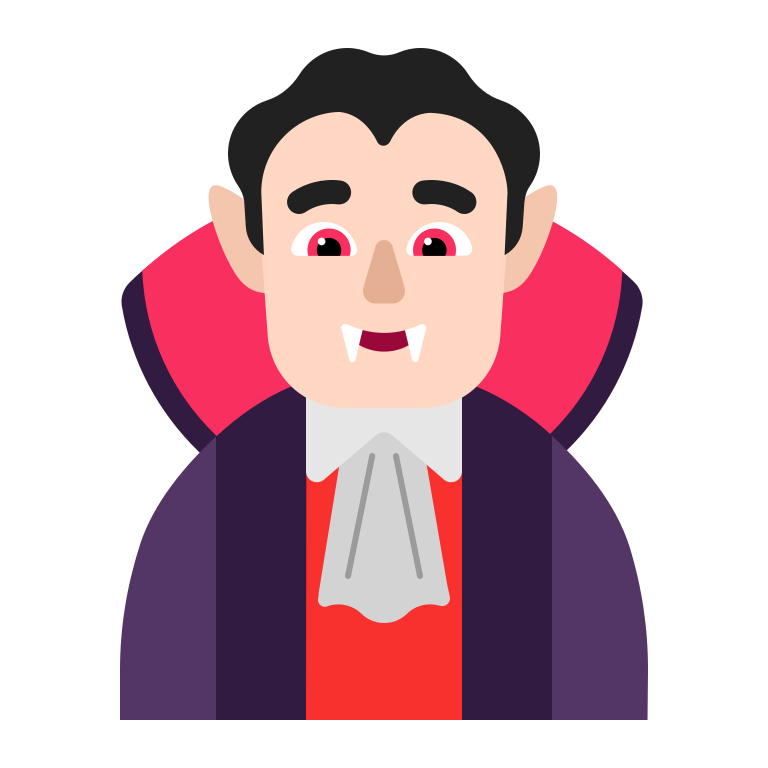
man vampire flat light